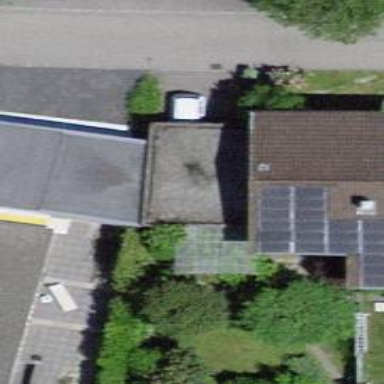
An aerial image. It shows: Group of garages.